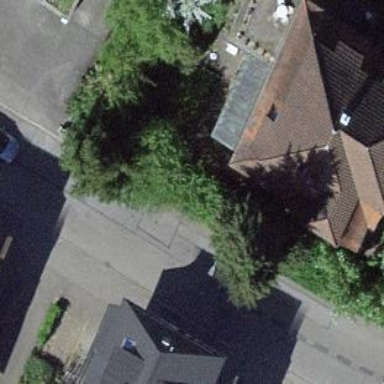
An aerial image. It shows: Hipped roof on residential building.